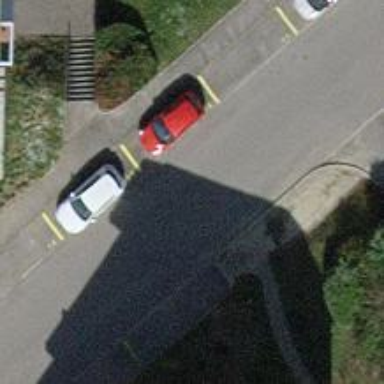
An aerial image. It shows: Raised kerb.